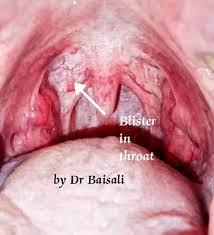
Condition: Mouth Ulcer